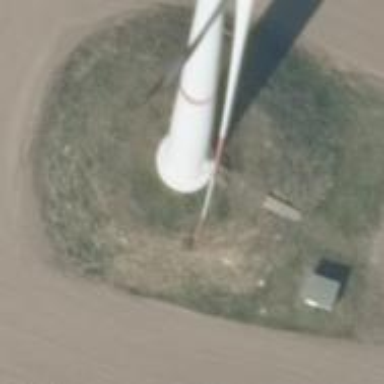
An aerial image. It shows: Wind power generator utilizing wind turbines.